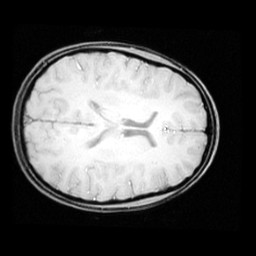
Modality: inplaneT1
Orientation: axial
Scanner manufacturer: ge
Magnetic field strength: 3 T
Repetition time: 0.25 s
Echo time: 0.00572 s